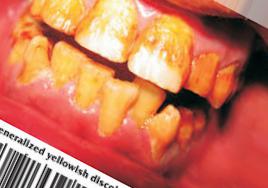
Condition: Tooth Discoloration